Question: I started to working on SQLite database for my table. And I'm getting this error when I'm trying to save informations to database with text lanes. I'm working with NetBeans.
'''
private void Cmd_saveActionPerformed(java.awt.event.ActionEvent evt) {
try{
String sql = "Insert into KYaziciProg (Yapilan Islem ,Musteri Adi ,Urunun Cinsi ,Urunun Miktari ,Urunun Fiyati ,Urunun Tutari ,Islem Tarihi ,Odeme Vadesi ,Yapilan Odeme ,Kalan Bakiye) values (?,?,?,?,?,?,?,?,?,?)";
pst=conn.prepareStatement(sql);
pst.setString(2, jTextField2.getText());
pst.setString(3, jTextField1.getText());
pst.setString(4, jTextField3.getText());
pst.setString(5, jTextField4.getText());
pst.setString(6, jTextField5.getText());
pst.setString(7, jTextField6.getText());
pst.setString(8, jTextField7.getText());
pst.setString(9, jTextField8.getText());
pst.setString(10, jTextField9.getText());
pst.setString(11, jTextField10.getText());
pst.execute();
JOptionPane.showMessageDialog(null, "Kaydedildi!");
}
catch(Exception e)
{
JOptionPane.showMessageDialog(null, e);
}
Update_table();
}
'''
This is the codes where I'm trying to get this ones. I started from 2 in setString . Because I don't know but in SQLite I saw 1 more column which I didn't create before. See the image below

EDIT:
Same error on when clicked button. I saw these errors on the Run Panel;
run:
'''
java.sql.SQLException: near "Islem": syntax error
at org.sqlite.DB.throwex(DB.java:288)
at org.sqlite.NativeDB.prepare(Native Method)
at org.sqlite.DB.prepare(DB.java:114)
at org.sqlite.PrepStmt.<init>(PrepStmt.java:37)
at org.sqlite.Conn.prepareStatement(Conn.java:231)
at org.sqlite.Conn.prepareStatement(Conn.java:224)
at org.sqlite.Conn.prepareStatement(Conn.java:213)
at populatethingy.Cmd_saveActionPerformed(populatethingy.java:253)
at populatethingy.access$300(populatethingy.java:13)
at populatethingy$4.actionPerformed(populatethingy.java:210)
at javax.swing.AbstractButton.fireActionPerformed(AbstractButton.java:1995)
at javax.swing.AbstractButton$Handler.actionPerformed(AbstractButton.java:2318)
at javax.swing.DefaultButtonModel.fireActionPerformed(DefaultButtonModel.java:387)
at javax.swing.DefaultButtonModel.setPressed(DefaultButtonModel.java:242)
at javax.swing.plaf.basic.BasicButtonListener.mouseReleased(BasicButtonListener.java:236)
at java.awt.Component.processMouseEvent(Component.java:6289)
at javax.swing.JComponent.processMouseEvent(JComponent.java:3267)
at java.awt.Component.processEvent(Component.java:6054)
at java.awt.Container.processEvent(Container.java:2041)
at java.awt.Component.dispatchEventImpl(Component.java:4652)
at java.awt.Container.dispatchEventImpl(Container.java:2099)
at java.awt.Component.dispatchEvent(Component.java:4482)
at java.awt.LightweightDispatcher.retargetMouseEvent(Container.java:4577)
at java.awt.LightweightDispatcher.processMouseEvent(Container.java:4238)
at java.awt.LightweightDispatcher.dispatchEvent(Container.java:4168)
at java.awt.Container.dispatchEventImpl(Container.java:2085)
at java.awt.Window.dispatchEventImpl(Window.java:2478)
at java.awt.Component.dispatchEvent(Component.java:4482)
at java.awt.EventQueue.dispatchEventImpl(EventQueue.java:644)
at java.awt.EventQueue.access$000(EventQueue.java:85)
at java.awt.EventQueue$1.run(EventQueue.java:603)
at java.awt.EventQueue$1.run(EventQueue.java:601)
at java.security.AccessController.doPrivileged(Native Method)
at java.security.AccessControlContext$1.doIntersectionPrivilege(AccessControlContext.java:87)
at java.security.AccessControlContext$1.doIntersectionPrivilege(AccessControlContext.java:98)
at java.awt.EventQueue$2.run(EventQueue.java:617)
at java.awt.EventQueue$2.run(EventQueue.java:615)
at java.security.AccessController.doPrivileged(Native Method)
at java.security.AccessControlContext$1.doIntersectionPrivilege(AccessControlContext.java:87)
at java.awt.EventQueue.dispatchEvent(EventQueue.java:614)
at java.awt.EventDispatchThread.pumpOneEventForFilters(EventDispatchThread.java:269)
at java.awt.EventDispatchThread.pumpEventsForFilter(EventDispatchThread.java:184)
at java.awt.EventDispatchThread.pumpEventsForHierarchy(EventDispatchThread.java:174)
at java.awt.EventDispatchThread.pumpEvents(EventDispatchThread.java:169)
at java.awt.EventDispatchThread.pumpEvents(EventDispatchThread.java:161)
at java.awt.EventDispatchThread.run(EventDispatchThread.java:122)
BUILD SUCCESSFUL (total time: 3 seconds)
'''
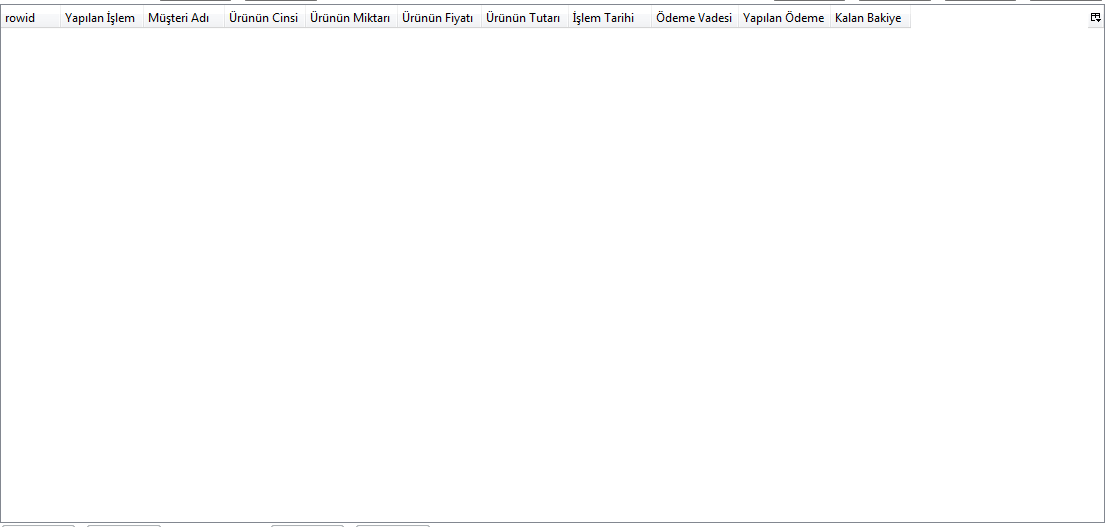
Answer: Your columns have spaces in them, you need to quote them, so:
'''
Insert into KYaziciProg ("Yapilan Islem" ,"Musteri Adi" , ...
'''